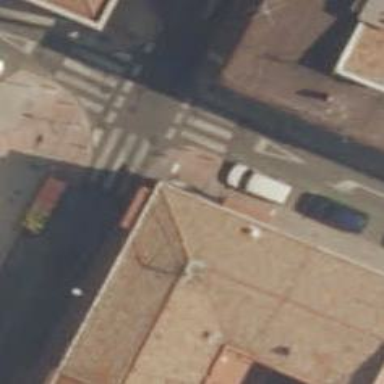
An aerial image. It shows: Uncontrolled zebra crossing on the road.